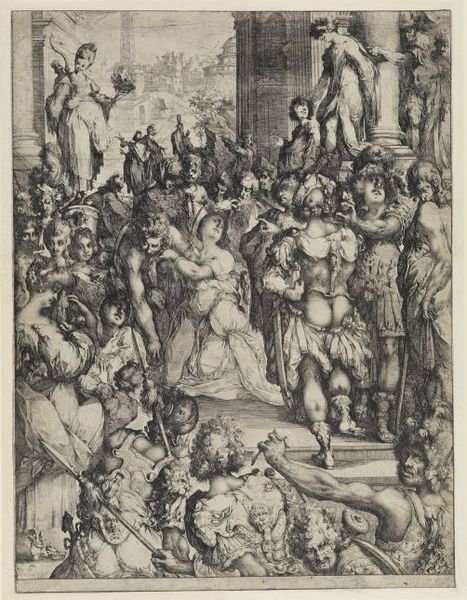
Titel: Das Martyrium der hl. Lucia
Künstler: Jacques Bellange
Standort: Karlsruhe
Institution: Staatliche Kunsthalle Karlsruhe
Schlagwörter: dunkel, gemälde, hand, himmel, kampf, kopf, körper, mann, nackt, schatten, umhang, weiß, frauen, landschaft, menschen, stadt, bewegung, blumen, braun, fenster, frau, frisur, grau, haar, hell, hintergrund, hut, hüte, kleid, kleider, köpfe, männer, pfeiler, rücken, schwarz, skizze, stützen, szene, säule, säulen, zeichnung, ausblick, blick, dame, gebäude, haus, ansammlung, ball, fest, gesellschaft, hochformat, masse, menge, party, rock, tanz, versammlung, alt, bärte, feier, gedränge, gelage, gericht, gesichter, hose, architektur, arm, arme, barock, bibel, gesicht, historie, messer, mord, rahmen, sehen, stehen, tod, häuser, weite, kirche, gewand, haare, kostüm, gewänder, blatt, gesang, theater, locke, locken, renaissance, turm, engel, beine, bein, füße, gesäß, hintern, holzschnitt, rückenansicht, papier, ecke, bogen, stab, dächer, grafik, graphik, platz, pilaster, saal, sepia, kuppel, angst, krieg, schlacht, sinken, treppe, unruhe, wild, könig, lanze, soldaten, wein, verkleidung, weib, muskeln, ernst, stufe, stufen, junge, waden, freude, tor, spiel, schild, antike, flamme, buch, palast, kohle, aufruhr, arsch, popo, druck, druckgraphik, schnitt, schwarz weiss, viele, druckgrafik, schraffur, radierung, stich, illustration, schwert, schwerter, säbel, uniform, uniformen, waffen, aufstand, knien, soldat, waffe, auflauf, getümmel, menschenmasse, volk, schraffiert, bleistift, helm, treffen, mythologie, menschenmenge, orgie, ritter, armee, rüstung, sieg, rom, buchseite, römer, helme, skulpturen, stäbe, statuen, altes testament, antik, götter, hilfe, manierismus, muskel, olymp, lust, mythos, dolch, flehen, mittelalter, krieger, empfang, griechenland, hellebarde, kostüme, wut, dicht, lanzen, umzug, tempel, königin, heilige, märtyrer, opfer, speer, speere, gaukler, ankunft, dürer, kreig, traube, büsten, maria, jubel, kupferstich, ohnmacht, köcher, drama, stärke, diana, pfeile, umhnag, römisch, dämonen, griechische mythologie, menschenansammlung, michelangelo, söule, maskenball, rüstungen, urteil, lücke, martyrium, umdrehen, wilde, menschenmassen, belistift, gedrängt, marter, sebastian, gnade, kniet, fraz, götting, landsknecht, verurteilung, manieristisch, hofball, sperre, satyrn, dyonisos, salomon, legionäre, entführt, landsknechte, bacchanale, grafikl, wildheit, festgesellschaft, tragödie, diane, weiß gehöht, körperstudie, versamlung, säueln, kust, pranger, trepp, säulen architektur, volksauflauf, bastrock, e, po, 15. jahrhundert, viele männer, wafen, jungrfrau, gesaß, #stufen, ropm, poi, rönmisch, rücmen, marktplatz versammlung, wut+, enführung, schlitzhose, gericht#anklage